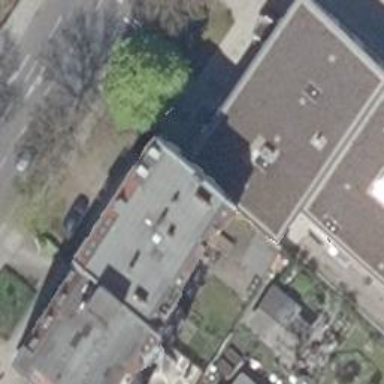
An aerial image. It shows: Office building.